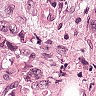
Metastatic tissue present: yes